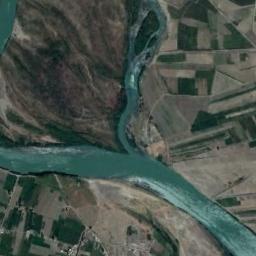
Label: river